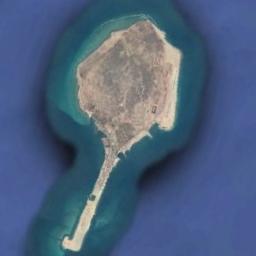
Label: island